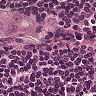
Metastatic tissue present: yes